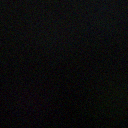
Screen state: off